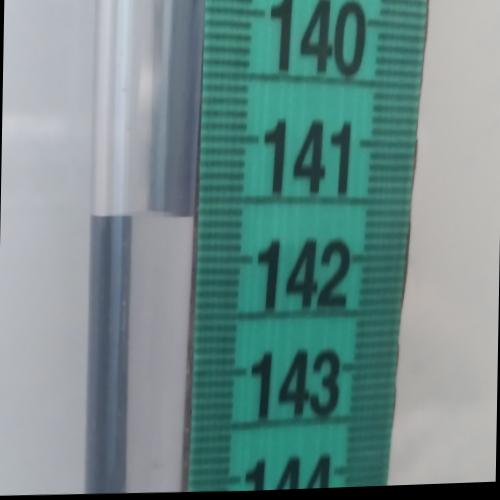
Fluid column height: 141.6 cm